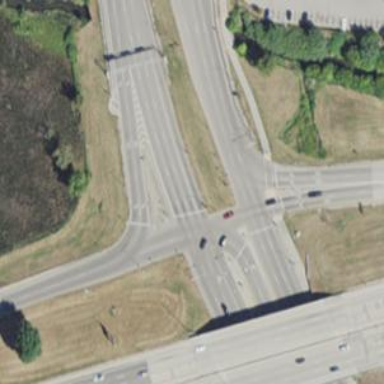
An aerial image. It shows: Trunk link highway.